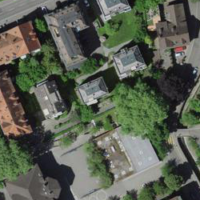
EUNIS habitat code: 54
Species observed at this site:
Erigeron karvinskianus